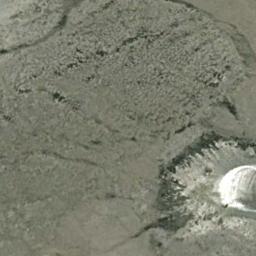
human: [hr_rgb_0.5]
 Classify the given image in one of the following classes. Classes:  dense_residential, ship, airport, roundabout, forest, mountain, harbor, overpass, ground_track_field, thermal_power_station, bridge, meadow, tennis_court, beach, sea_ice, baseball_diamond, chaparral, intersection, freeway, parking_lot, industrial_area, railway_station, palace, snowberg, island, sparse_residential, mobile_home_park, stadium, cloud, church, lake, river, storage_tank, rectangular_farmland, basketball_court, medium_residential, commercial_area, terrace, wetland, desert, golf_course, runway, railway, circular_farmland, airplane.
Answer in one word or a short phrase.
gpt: desert